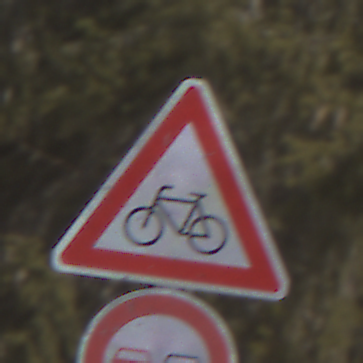
Verkehrszeichen: RadverkehrRechts
Zusatzzeichen unten: Ueberholverbot
Umgebung: Outdoor, Nature
Tageszeit: Midday
Wetter: PartlyCloudy
Licht: Natural
Jahreszeit: NotSpecified
Kontrast: HighContrast